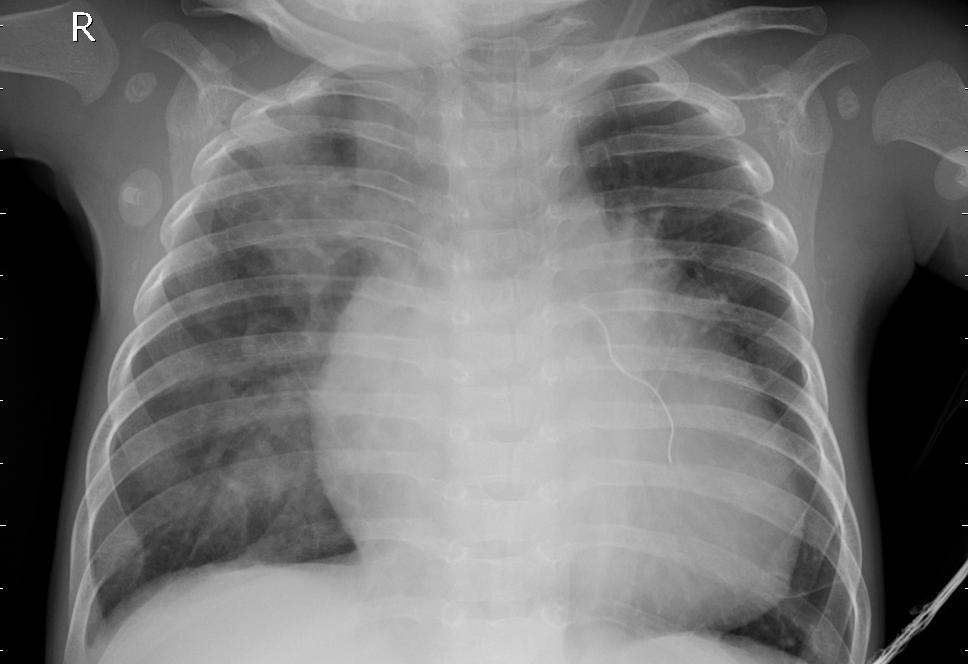
Diagnosis: PNEUMONIA